Question: I have a Django REST framework application with a course and department model. I have the following models, serializers and viewset to represent the course catalog.
'''
## MODELS ##
class Department(models.Model):
"""Academic Department"""
name = models.CharField(max_length=30, unique=True)
class Course(models.Model):
"""Courses in the course catalog"""
course_name = models.CharField(max_length=30, unique=True)
department = models.ForeignKey(Department, on_delete=models.PROTECT)
course_number = models.DecimalField(decimal_places=0, max_digits=3, unique=True)
credits = models.IntegerField()
class Meta:
unique_together = (("department", "course_number"),)
## SERIALIZERS ##
class DepartmentSerializer(serializers.HyperlinkedModelSerializer):
class Meta:
model = models.Department
#fields = ('id', 'last_name', 'first_name')
class CourseSerializer(serializers.ModelSerializer):
department = serializers.SlugRelatedField(
many = False,
read_only = False,
slug_field = 'name',
queryset = models.Department.objects.all()
)
class Meta:
model = models.Course
fields = (
'id',
'course_name',
'department',
'course_number',
'credits')
## VIEWSETS ##
class CourseViewSet(viewsets.ModelViewSet):
"""
API endpoint that allows courses to be viewed or edited.
"""
queryset = models.Course.objects.all().order_by('department__name','course_number')
serializer_class = serializers.CourseSerializer
'''
Course has a foreign key pointing to department and using the 'SlugRelatedField' a courses department is listed in the result JSON as the department name:
'''
{
"count": 5,
"next": null,
"previous": null,
"results": [
{
"id": 5,
"course_name": "History of Justin",
"department": "English",
"course_number": "344",
"credits": 3
},
{
"id": 6,
"course_name": "34",
"department": "Math",
"course_number": "4",
"credits": 4
},
{
"id": 1,
"course_name": "Pre Calc",
"department": "Math",
"course_number": "101",
"credits": 3
},
{
"id": 2,
"course_name": "Calc I",
"department": "Math",
"course_number": "200",
"credits": 3
},
{
"id": 3,
"course_name": "Calc II",
"department": "Math",
"course_number": "201",
"credits": 3
}
]
}
'''
I can also populate new courses with the following body in a POST request:
'''
{
"course_name": "Chemistry I",
"department": "Science",
"course_number": "200",
"credits": 3
}
'''
However, the auto generated form does not render the slug field text.
.
How can I change what this form renders?
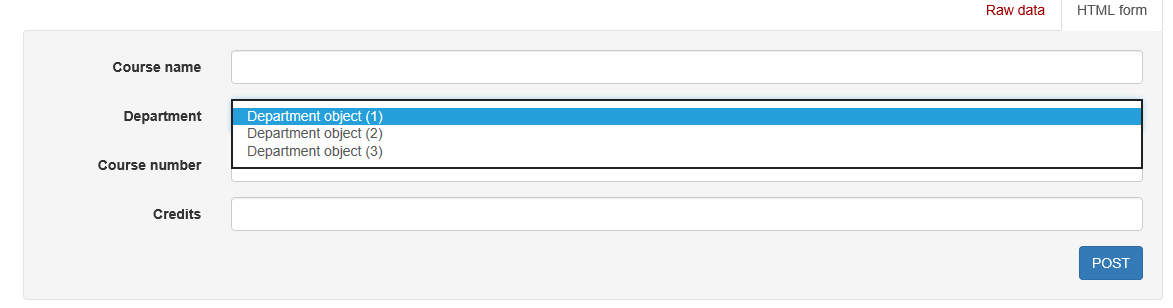
Answer: You'll need to add a '__str__' method to 'Department' in order to tell Django about how to represent a 'Department' instance:
'''
class Department(models.Model):
"""Academic Department"""
name = models.CharField(max_length=30, unique=True)
def __str__(self):
return self.name
'''